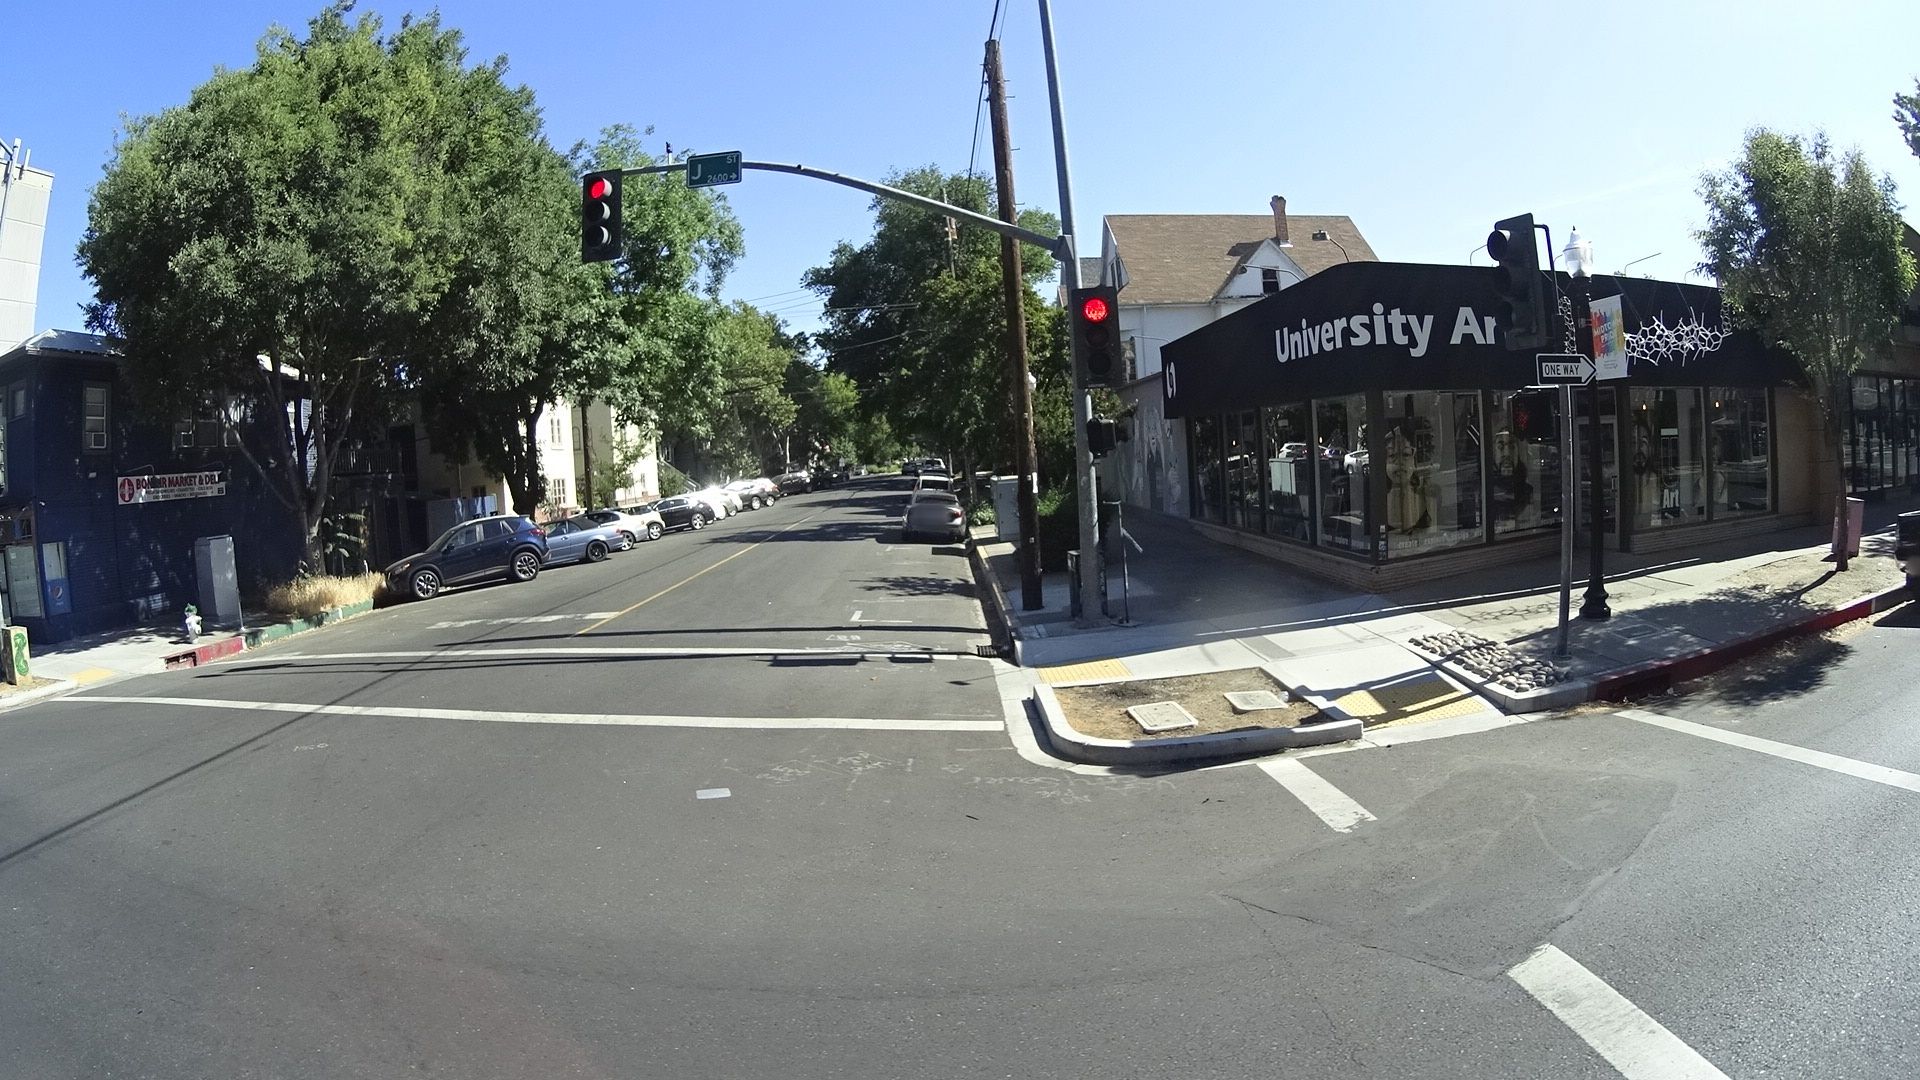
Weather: clear
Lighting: day
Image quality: good
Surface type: driving surface
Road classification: secondary
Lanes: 2
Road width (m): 7'
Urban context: urban centre
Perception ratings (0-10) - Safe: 6.52, Lively: 5.45, Beautiful: 6.53, Boring: 0.88, Depressing: 8.14, Wealthy: 1.52